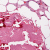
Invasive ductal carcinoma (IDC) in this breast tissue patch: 0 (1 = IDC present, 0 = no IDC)